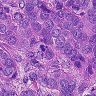
Metastatic tissue present: yes